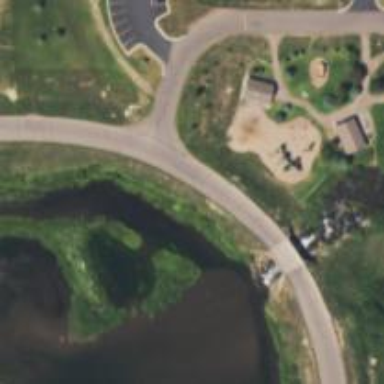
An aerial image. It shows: Disc golf course.